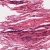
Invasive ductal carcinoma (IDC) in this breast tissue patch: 0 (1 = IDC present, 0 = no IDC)